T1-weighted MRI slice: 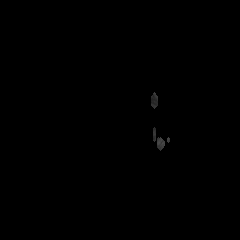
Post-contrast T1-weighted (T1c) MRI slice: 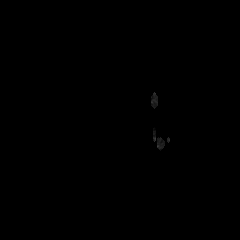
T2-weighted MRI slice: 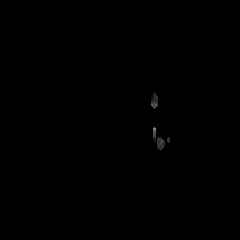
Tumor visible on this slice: no